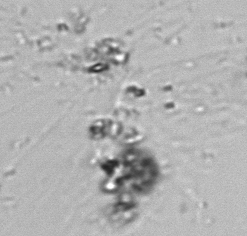
Label: Phaeocystis_debris